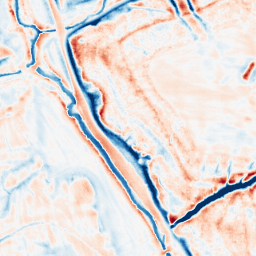
Category: edge_preserving
Decomposition family: bilateral
Decomposition parameters: d: 21
sigma_color: 75
sigma_space: 50
Upsampling method: sinc_blackman
Upsampling parameters: scale: 2
kernel_size: 4
Upsampling scale: 2